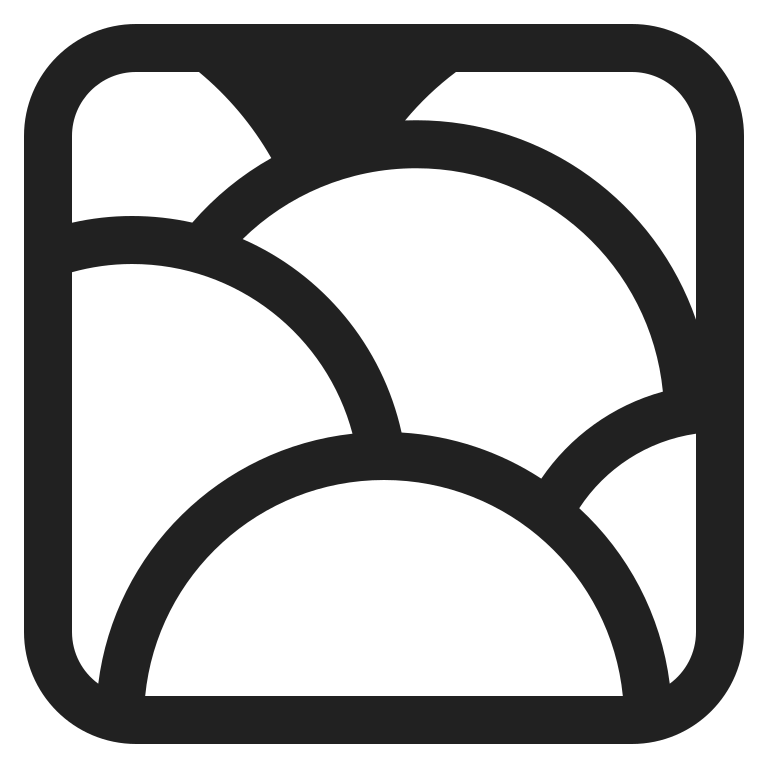
fog high contrast